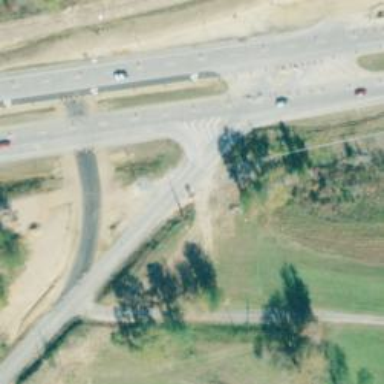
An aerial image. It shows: Secondary road with asphalt surface leading to roundabout flare.